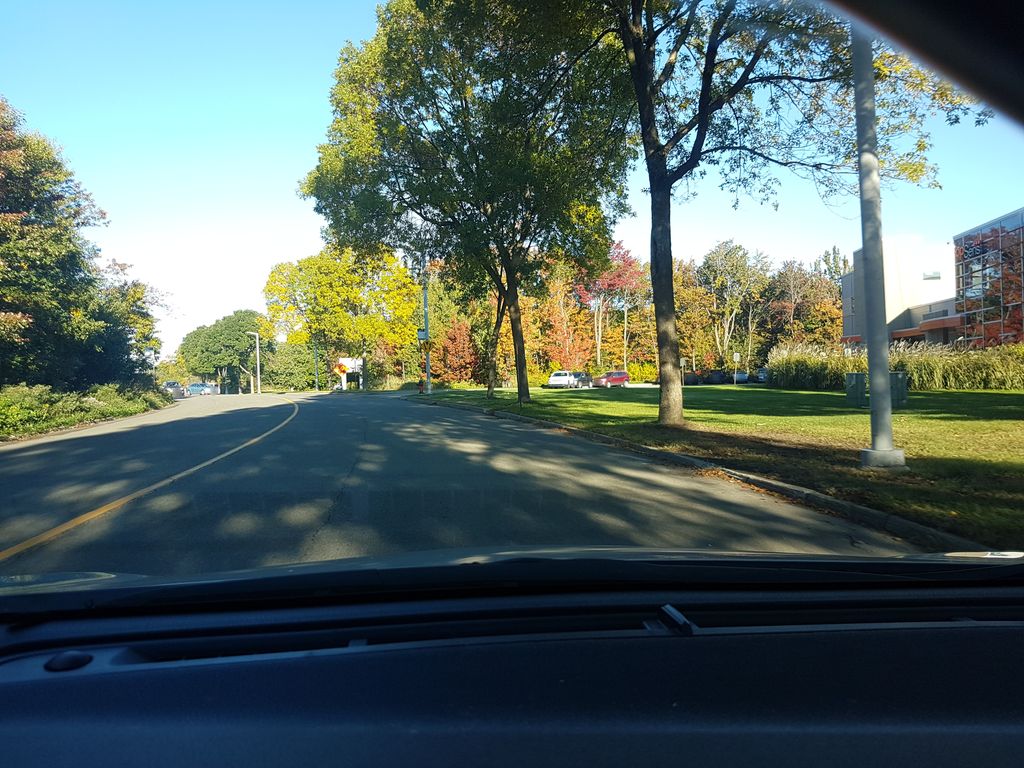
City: quebec_city